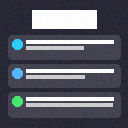
Screen state: on